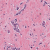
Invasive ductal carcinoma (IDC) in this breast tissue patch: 1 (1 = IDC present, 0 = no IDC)